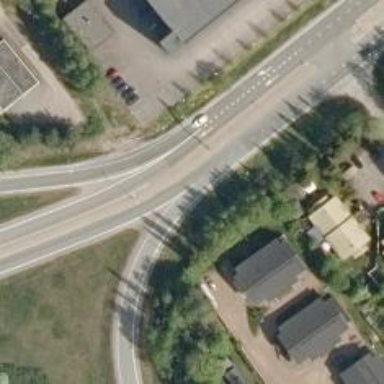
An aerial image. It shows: Road with "give way" sign.